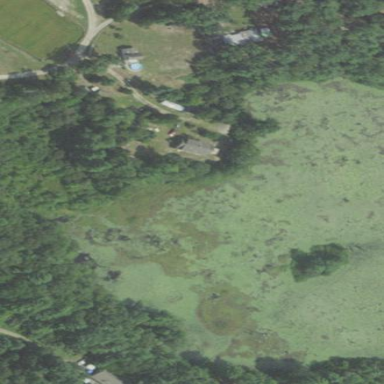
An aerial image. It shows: Marsh wetland.